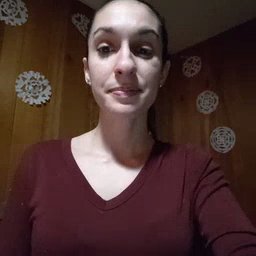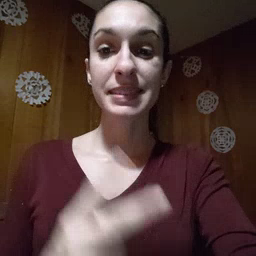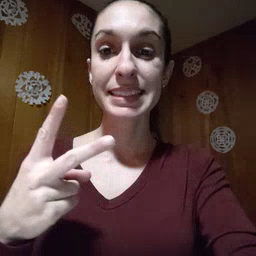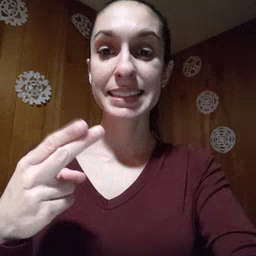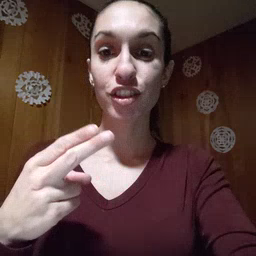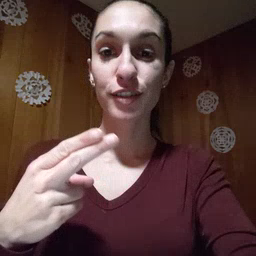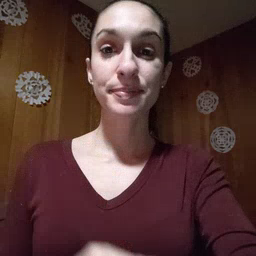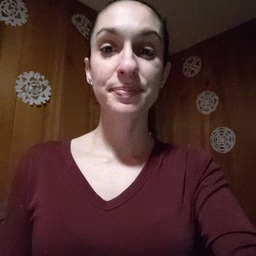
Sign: scissors